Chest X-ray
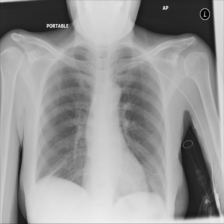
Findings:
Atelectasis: positive
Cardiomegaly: negative
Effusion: negative
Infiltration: negative
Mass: negative
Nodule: negative
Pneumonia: negative
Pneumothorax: negative
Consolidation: negative
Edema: negative
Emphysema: negative
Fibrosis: negative
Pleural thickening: negative
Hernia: negative